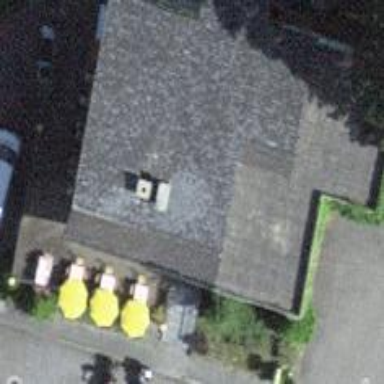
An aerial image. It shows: Restaurant.